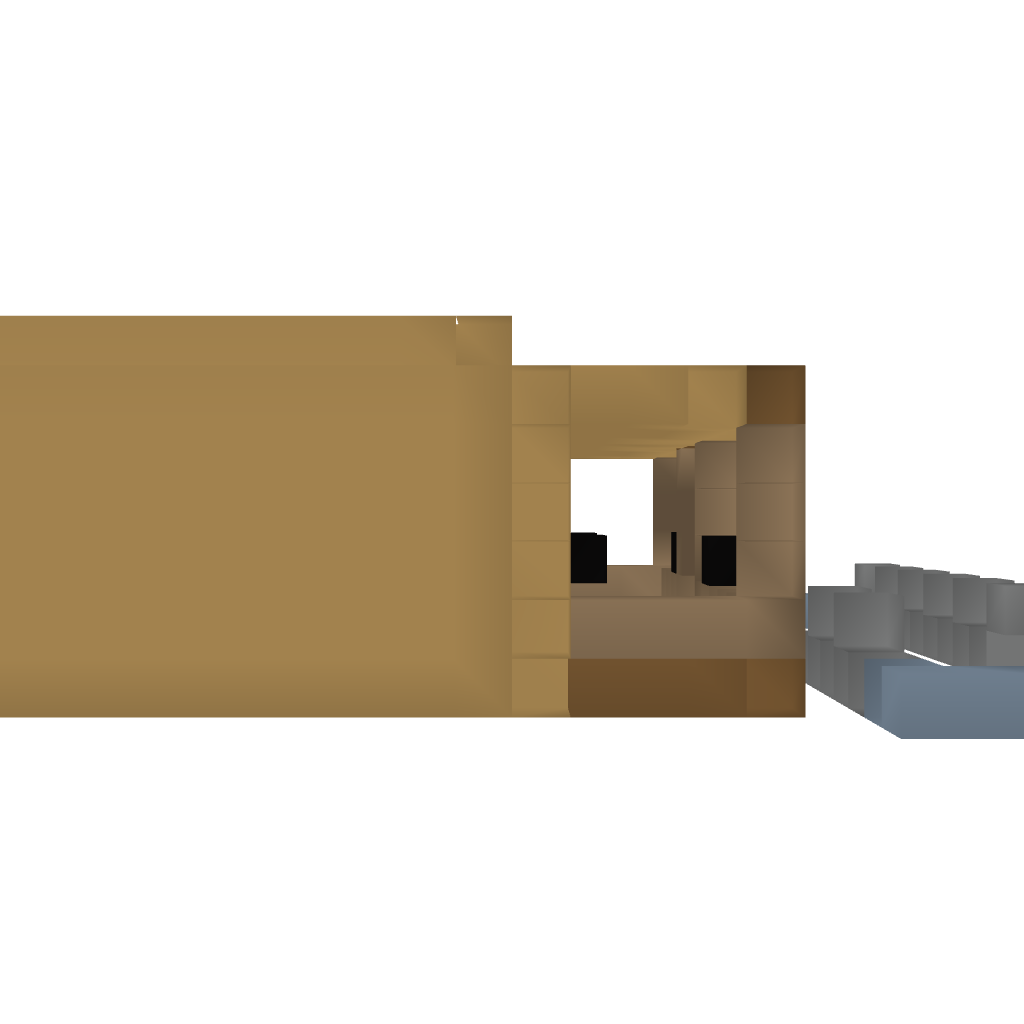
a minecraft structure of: Zombie Survival House